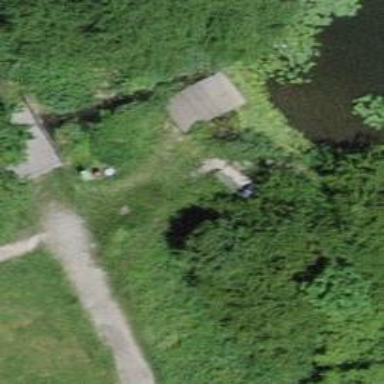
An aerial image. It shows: Brown bench.